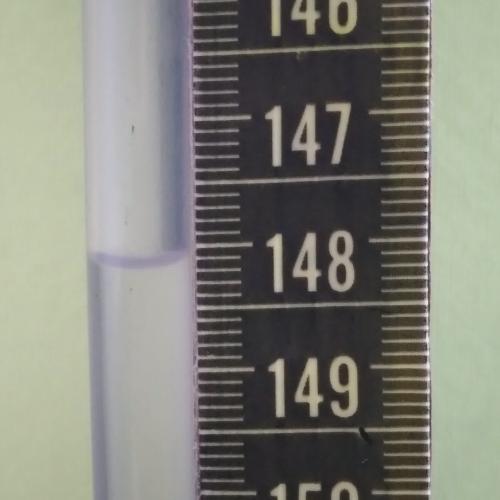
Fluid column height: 148.1 cm